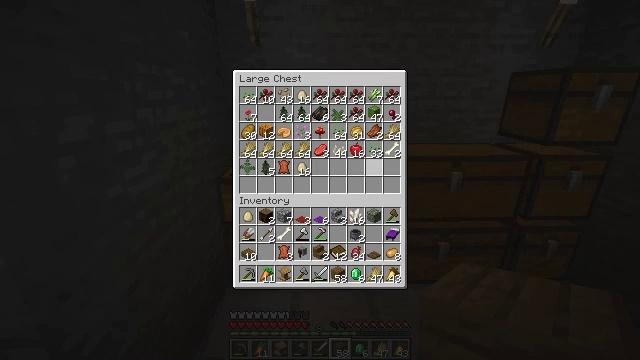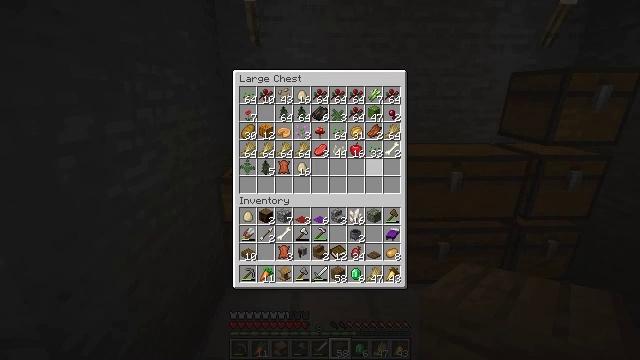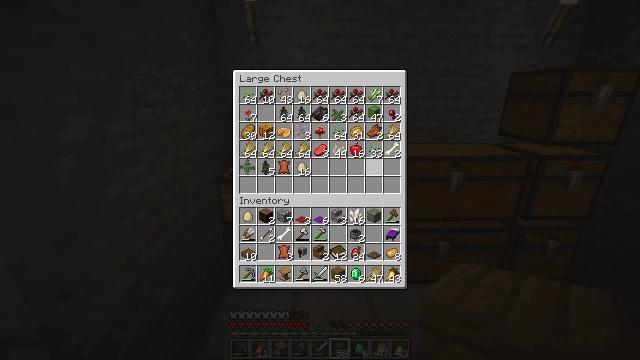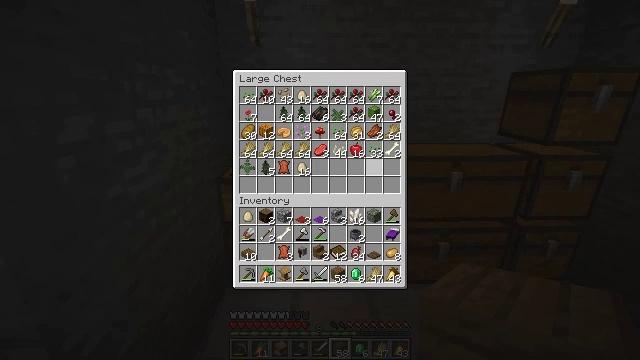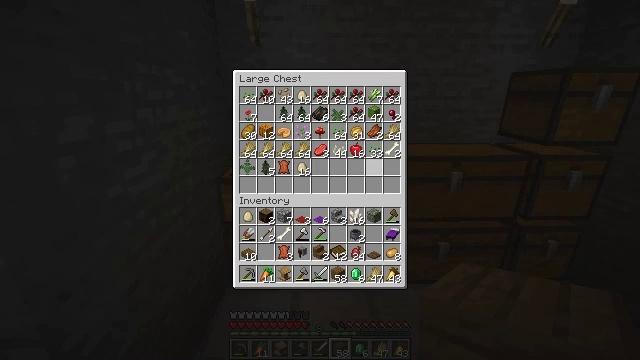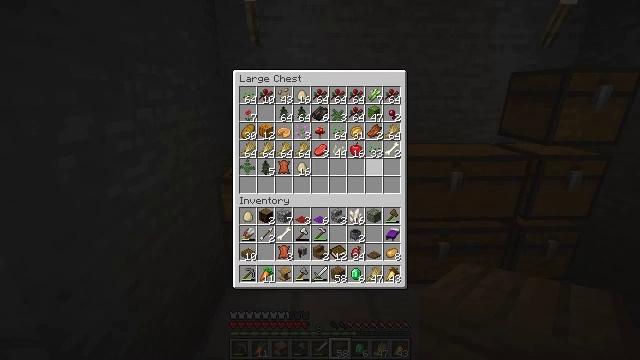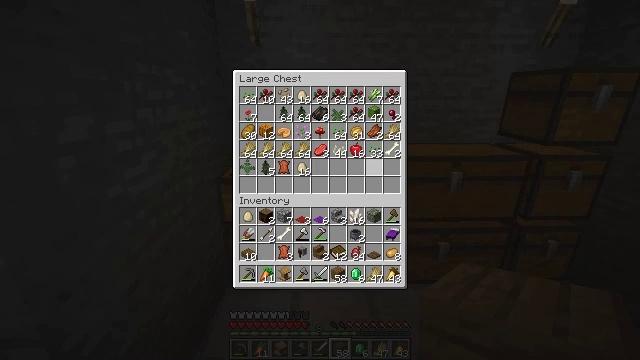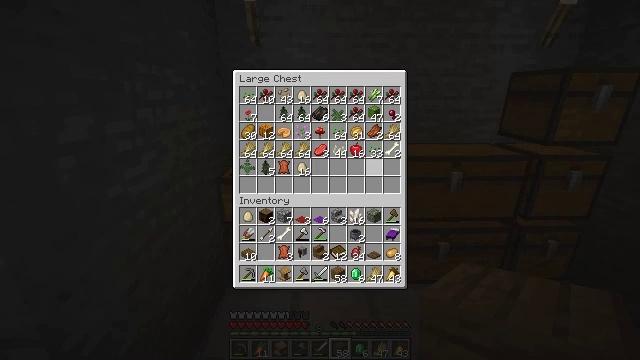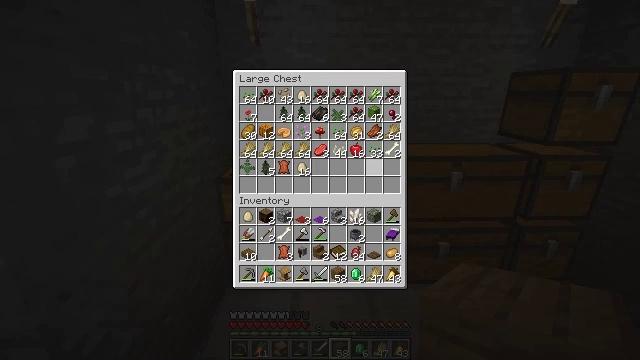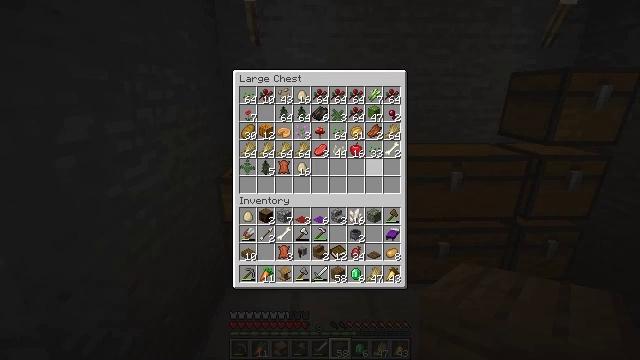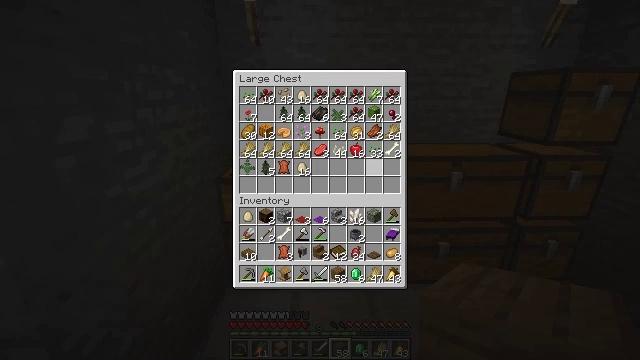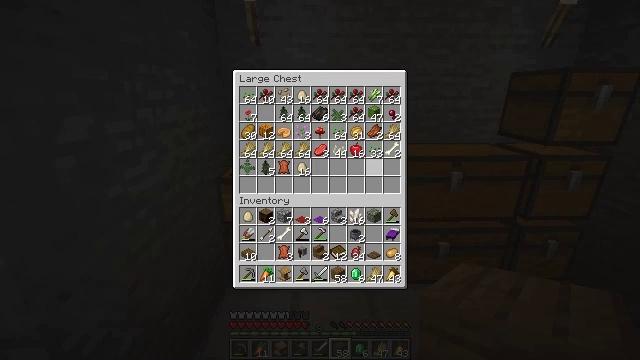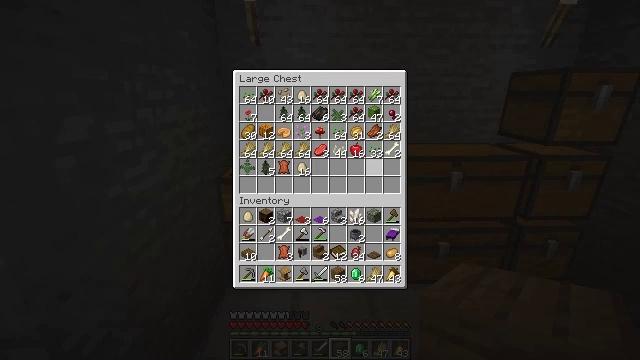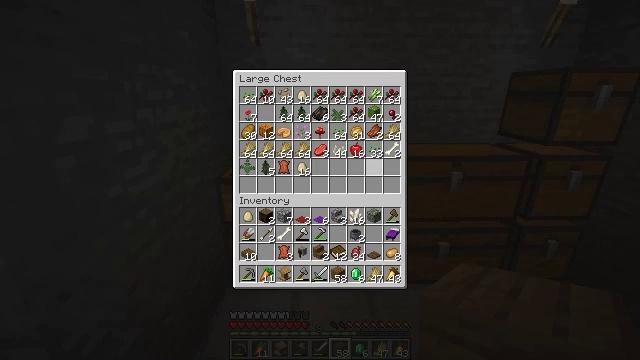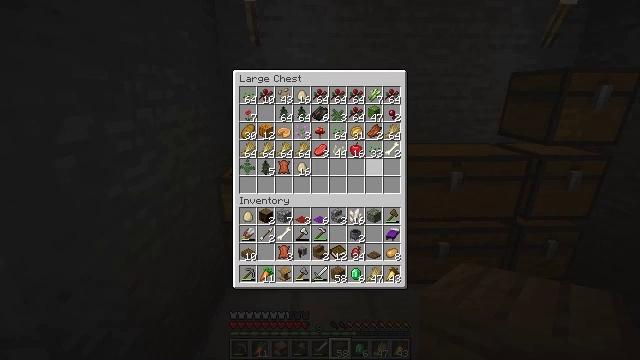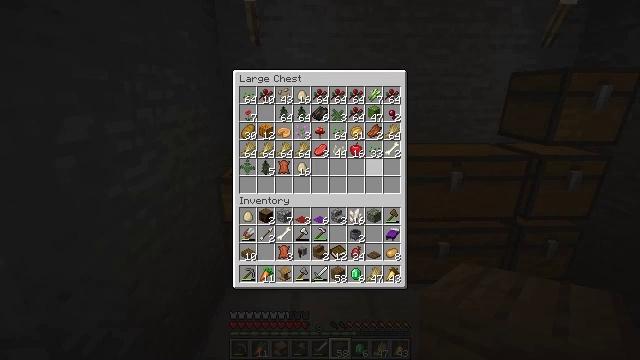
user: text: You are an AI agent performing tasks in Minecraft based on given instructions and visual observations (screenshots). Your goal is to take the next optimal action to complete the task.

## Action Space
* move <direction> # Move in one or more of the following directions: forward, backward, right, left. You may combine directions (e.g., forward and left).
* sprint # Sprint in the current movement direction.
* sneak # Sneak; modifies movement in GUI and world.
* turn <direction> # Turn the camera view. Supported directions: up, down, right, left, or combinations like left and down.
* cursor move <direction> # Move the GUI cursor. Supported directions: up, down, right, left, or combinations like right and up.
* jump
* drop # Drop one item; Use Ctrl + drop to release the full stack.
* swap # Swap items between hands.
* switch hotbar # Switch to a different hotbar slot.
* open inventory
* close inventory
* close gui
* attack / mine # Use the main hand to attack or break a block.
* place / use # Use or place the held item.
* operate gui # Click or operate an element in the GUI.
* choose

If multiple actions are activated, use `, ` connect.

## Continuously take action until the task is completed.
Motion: motion action
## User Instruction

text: Mine bamboo with your hand.
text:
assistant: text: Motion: no_op
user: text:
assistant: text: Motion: no_op
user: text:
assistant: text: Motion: no_op
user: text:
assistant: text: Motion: no_op
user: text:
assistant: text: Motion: no_op
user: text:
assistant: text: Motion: no_op
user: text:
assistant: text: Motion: no_op
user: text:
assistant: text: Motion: no_op
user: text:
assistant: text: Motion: no_op
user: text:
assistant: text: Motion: no_op
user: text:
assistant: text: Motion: no_op
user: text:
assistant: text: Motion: no_op
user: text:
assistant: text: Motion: no_op
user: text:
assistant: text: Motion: no_op
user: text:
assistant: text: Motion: no_op
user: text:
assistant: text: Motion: no_op
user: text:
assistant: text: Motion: no_op
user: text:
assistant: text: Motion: no_op
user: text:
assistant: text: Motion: no_op
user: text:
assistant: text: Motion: no_op
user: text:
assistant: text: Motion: no_op
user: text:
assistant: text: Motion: no_op
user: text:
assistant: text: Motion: no_op
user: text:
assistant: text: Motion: no_op
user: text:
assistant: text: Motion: no_op
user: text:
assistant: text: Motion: no_op
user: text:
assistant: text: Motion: no_op
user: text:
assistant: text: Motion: no_op
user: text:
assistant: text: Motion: no_op
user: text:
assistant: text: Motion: no_op